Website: macys
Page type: billing-address
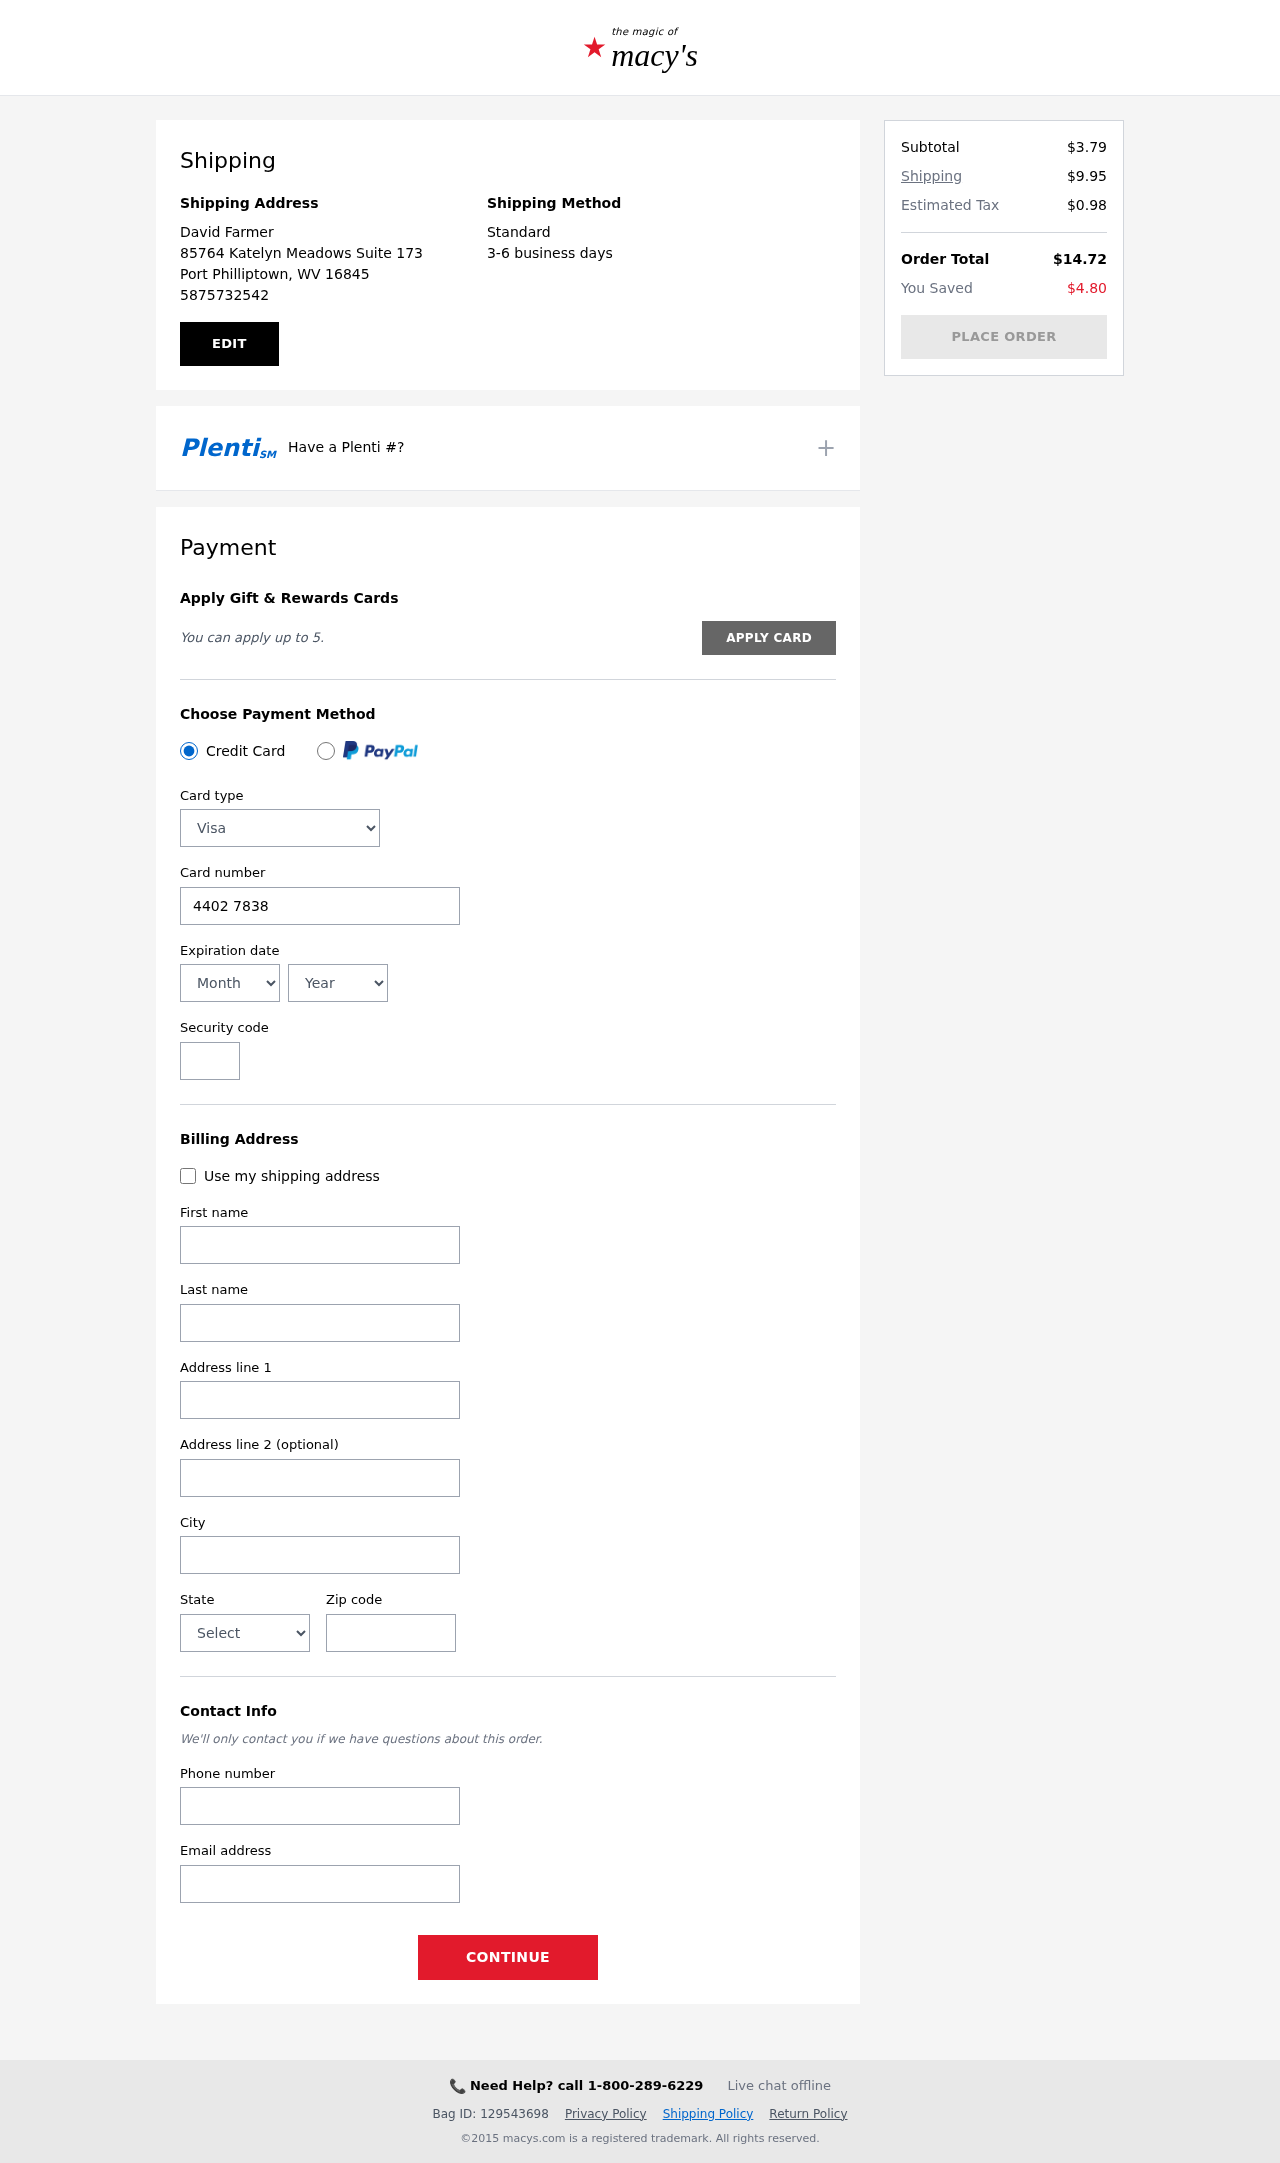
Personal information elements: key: PII_CARD_CVV
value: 481
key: PII_CARD_EXPIRY_MONTH
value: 01
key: PII_CARD_EXPIRY_YEAR
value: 30
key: PII_CARD_NUMBER
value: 4402 7838 8997 4215
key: PII_CARD_TYPE
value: Visa
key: PII_CITY
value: Port Philliptown
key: PII_CITY_STATE_ZIP
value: Port Philliptown, WV 16845
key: PII_EMAIL
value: davidfarmer@hotmail.com
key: PII_FIRSTNAME
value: David
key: PII_FULLNAME
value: David Farmer
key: PII_LASTNAME
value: Farmer
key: PII_PHONE
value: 5875732542
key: PII_POSTCODE
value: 16845
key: PII_STATE
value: West Virginia
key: PII_STREET
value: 85764 Katelyn Meadows Suite 173
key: PII_STREET2
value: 59589 Hammond Gardens
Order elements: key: ORDER_SUBTOTAL
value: $3.79
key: ORDER_SHIPPING_COST
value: $9.95
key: ORDER_TAX
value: $0.98
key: ORDER_TOTAL
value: $14.72
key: ORDER_SAVINGS
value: $4.80